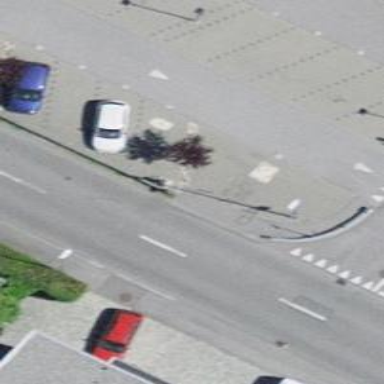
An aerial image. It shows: Charging station.